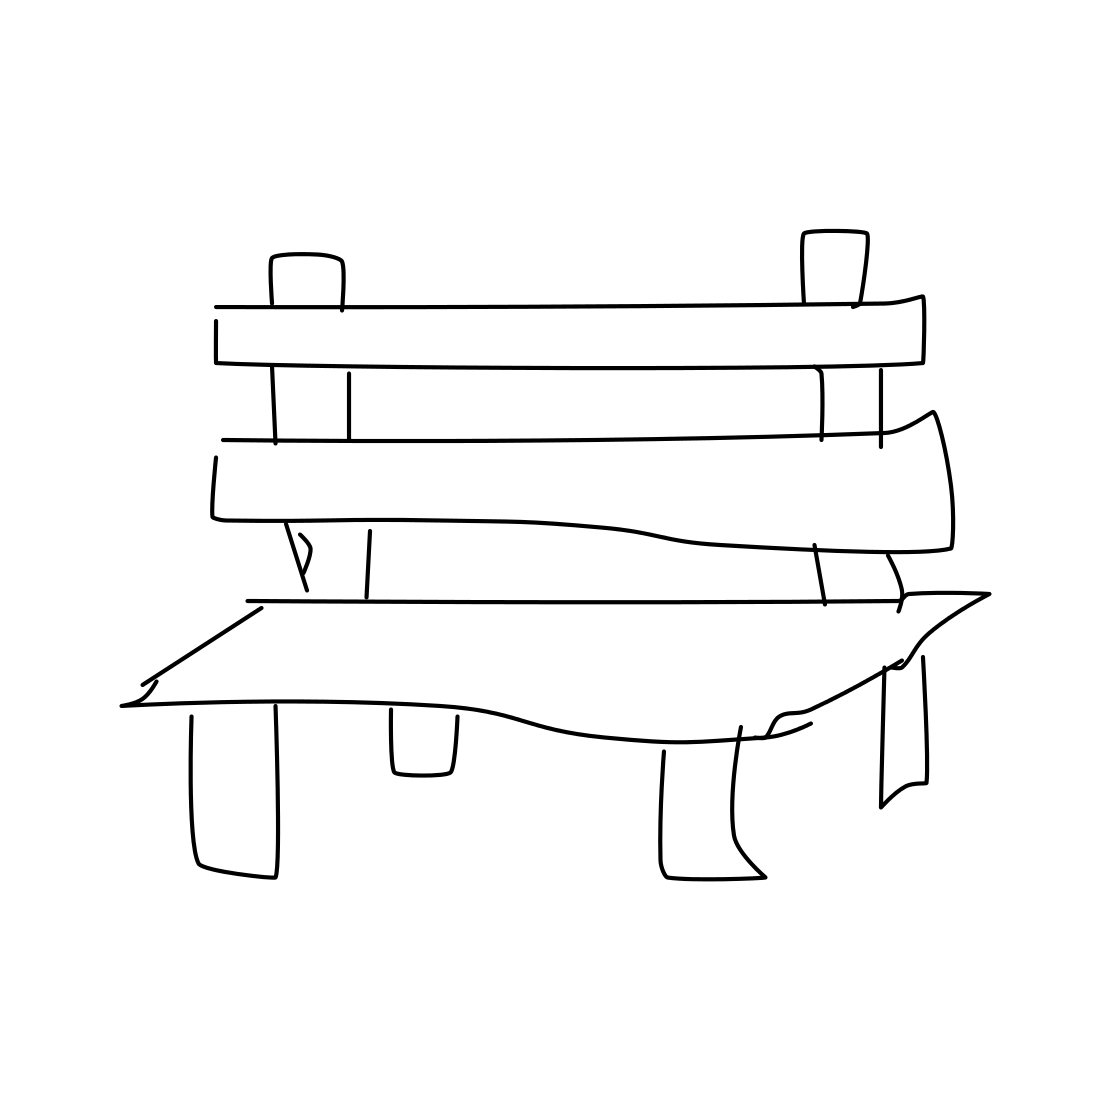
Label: bench